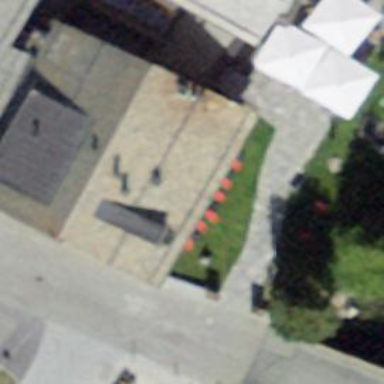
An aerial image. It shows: Hotel building.